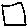
Label: square